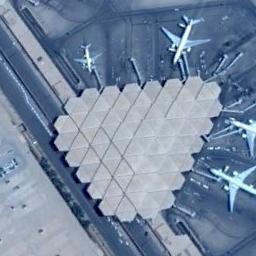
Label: airplane